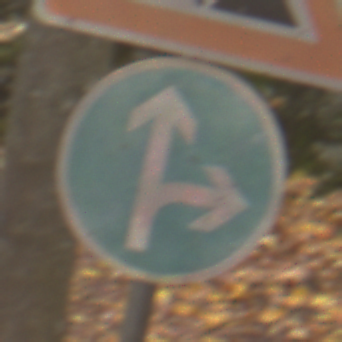
Verkehrszeichen: VorgeschriebeneFahrtrichtungGeradeausOderRechts
Zusatzzeichen oben: Arbeitsstelle
Umgebung: Outdoor, Nature
Tageszeit: MorningAfternoon
Wetter: Overcast
Licht: Natural
Jahreszeit: Autumn
Kontrast: LowContrast